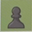
Piece: bP